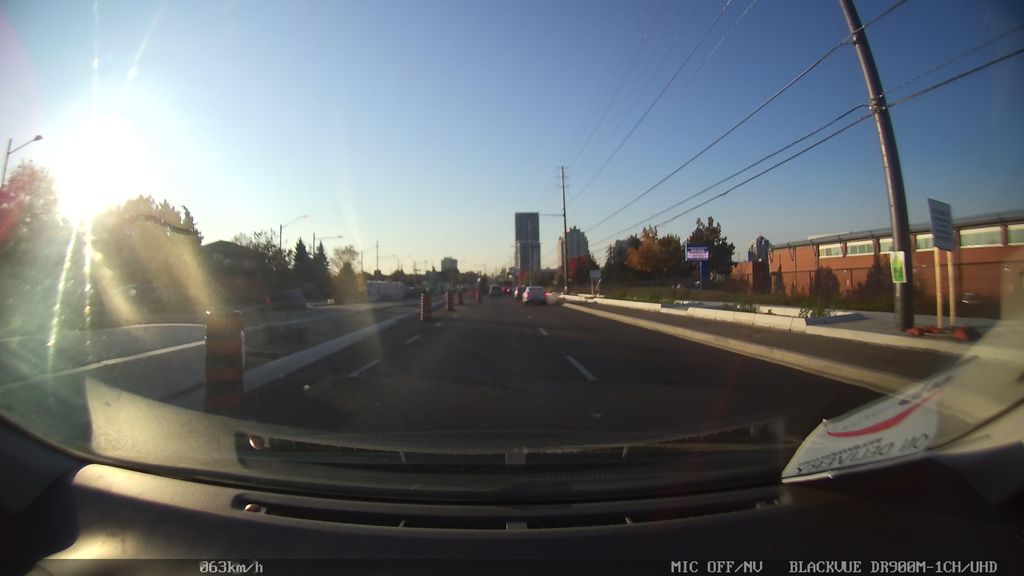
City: toronto